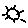
Label: sun